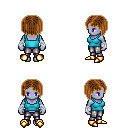
a pixel art fantasy rpg character, female body template, dark elf, purple skin, teal pirate shirt, metal pants, brown pageboy hairstyle, white cloth bandages, gold boots, four views (front, back, left, right), 2x2 character sprite sheet, small pixel art, hard edges, no anti-aliasing